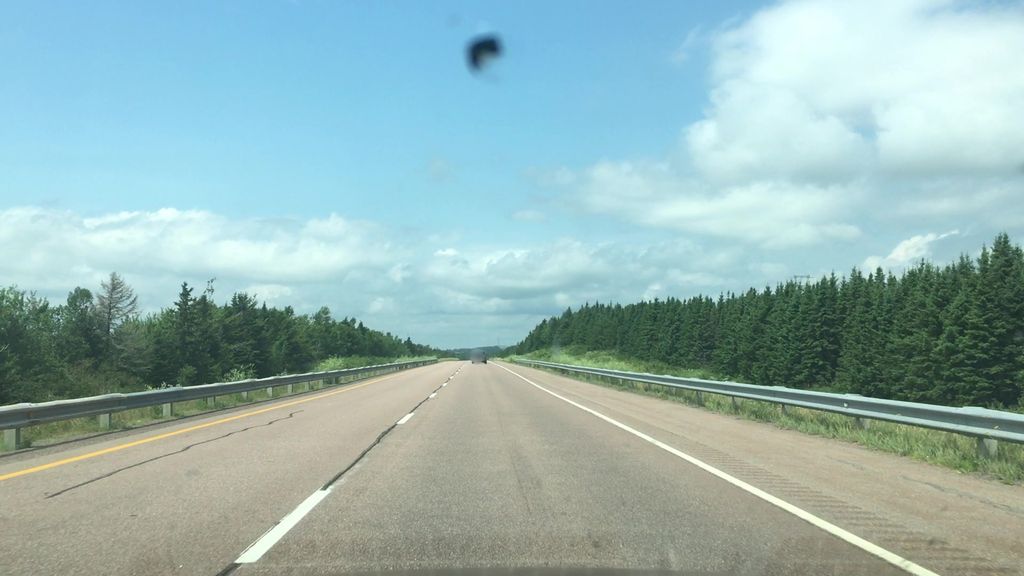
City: charlottetown